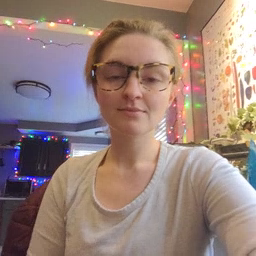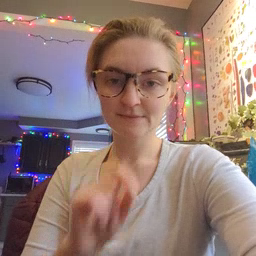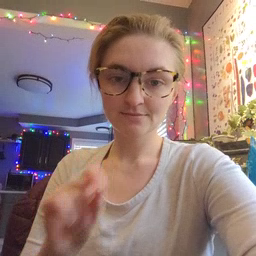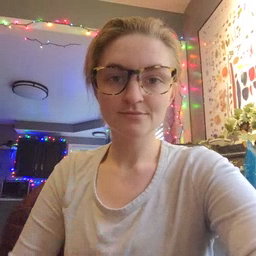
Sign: pencil